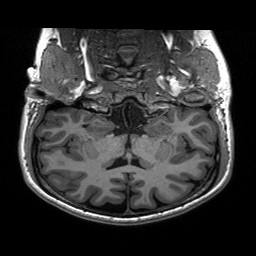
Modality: T1w
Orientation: sagittal
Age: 22
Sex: female
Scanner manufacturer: siemens
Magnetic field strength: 3 T
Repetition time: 2.3 s
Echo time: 0.00197 s